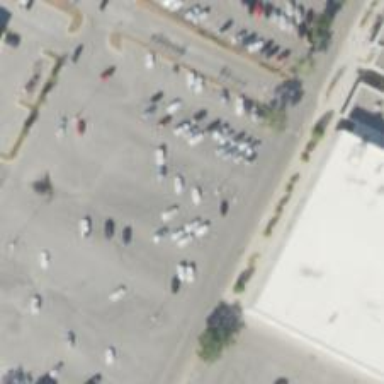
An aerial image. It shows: Parking space is available.